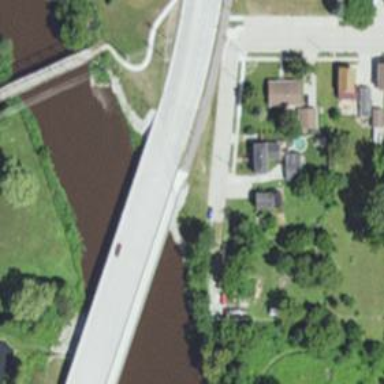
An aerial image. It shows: Secondary road crossing bridge.